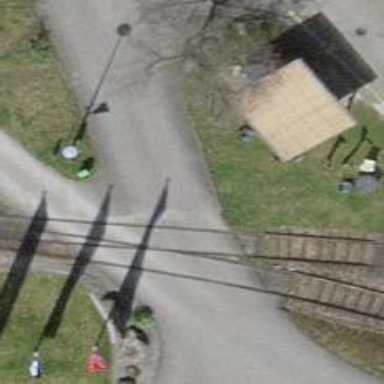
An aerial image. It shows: Level crossing along the railway.